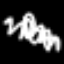
Label: squiggle